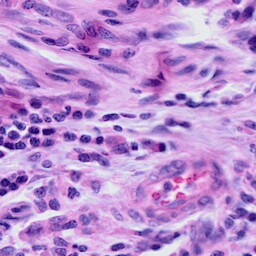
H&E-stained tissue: Cervix